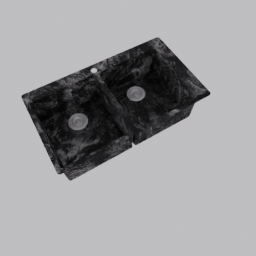
Label: appliances